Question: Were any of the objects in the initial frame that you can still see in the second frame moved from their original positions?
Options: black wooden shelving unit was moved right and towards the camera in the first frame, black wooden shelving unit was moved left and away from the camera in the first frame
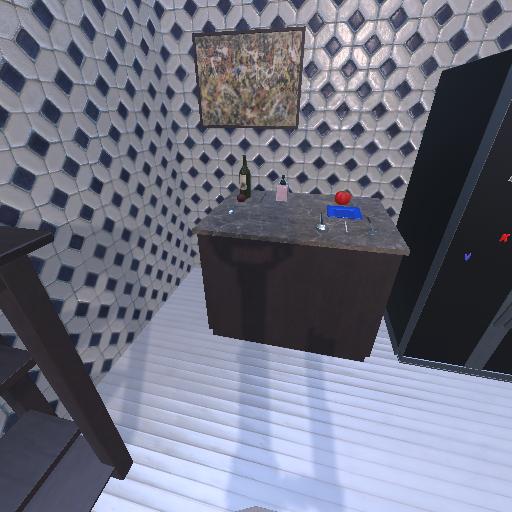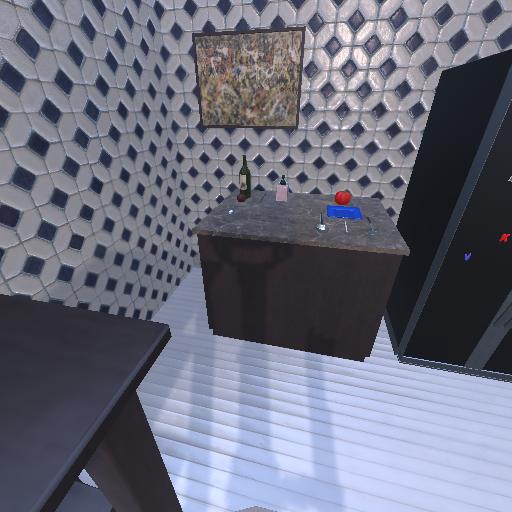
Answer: black wooden shelving unit was moved right and towards the camera in the first frame